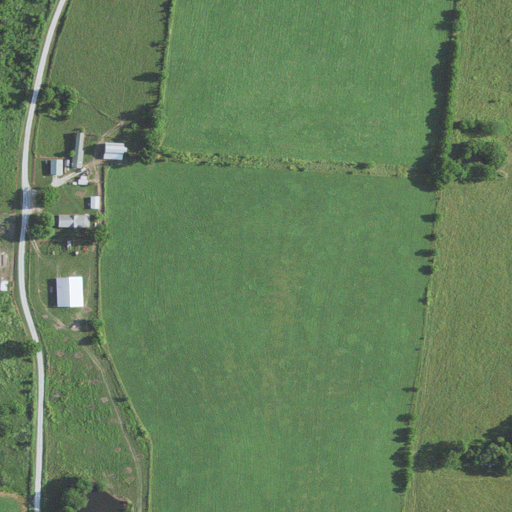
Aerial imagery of mountain in Missouri named Indian Hill containing pasture, low intensity development, open development, deciduous forest, and medium intensity development